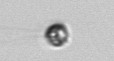
Label: flagellate